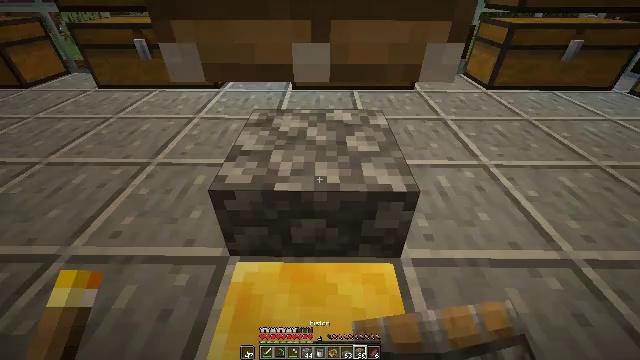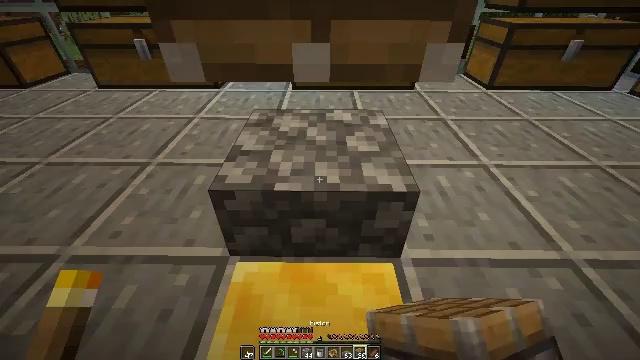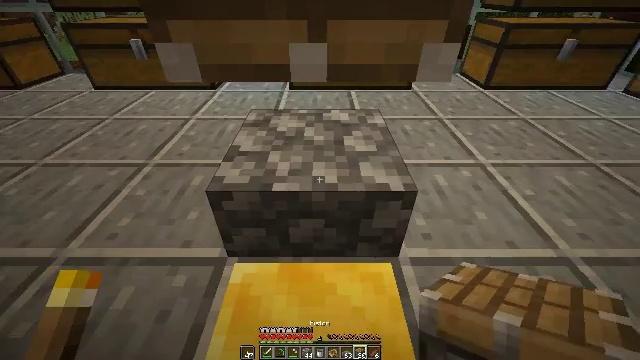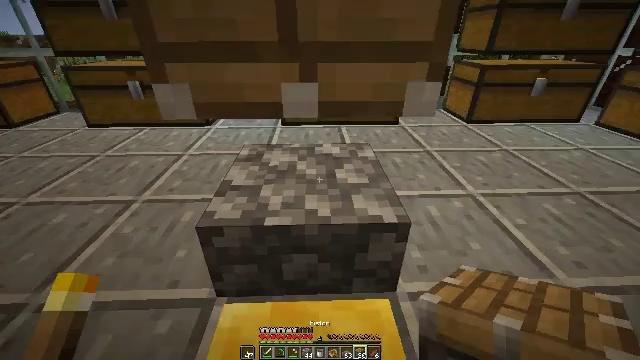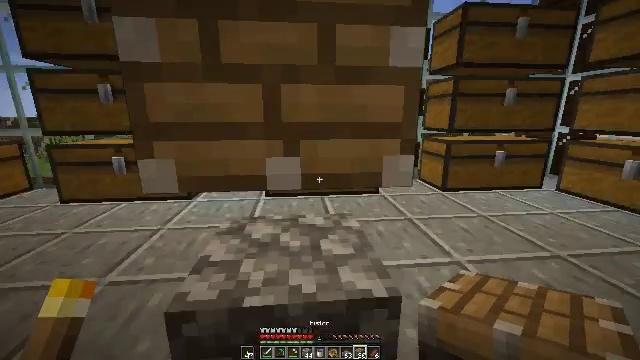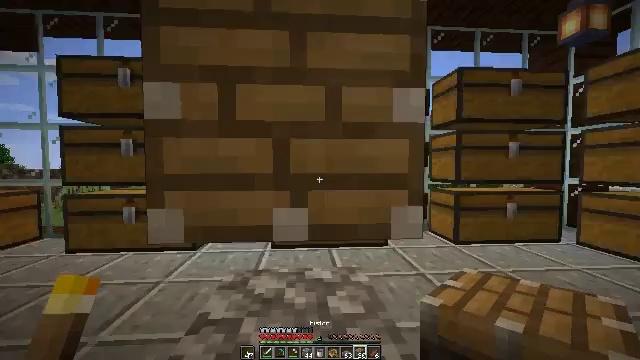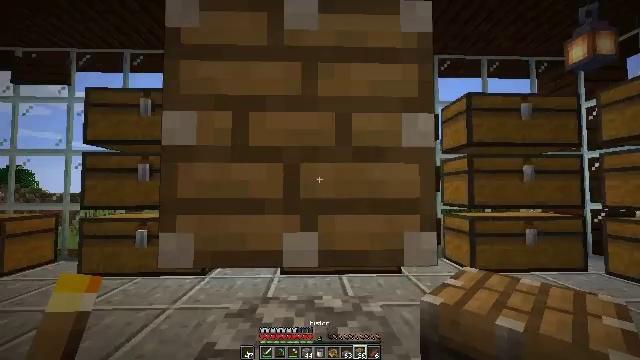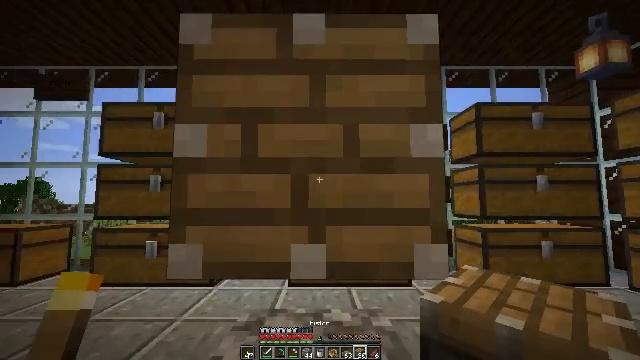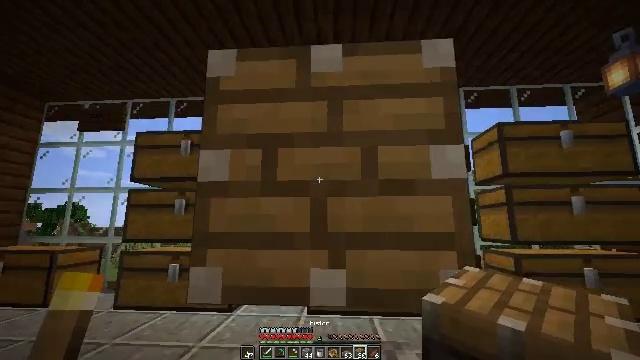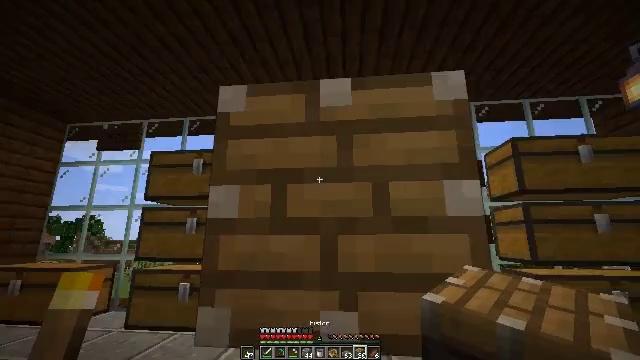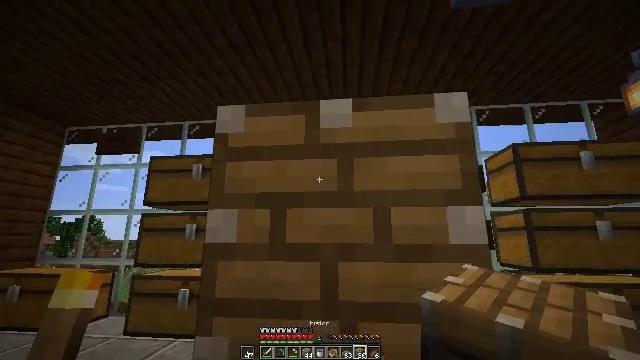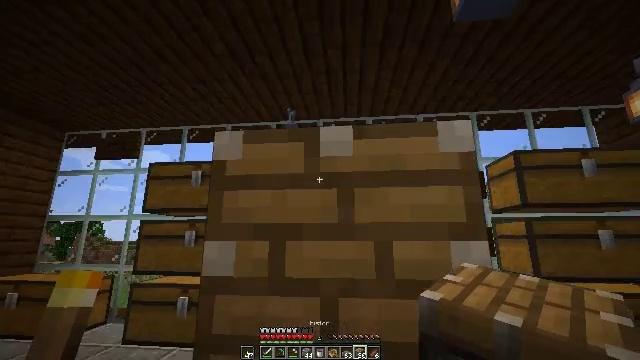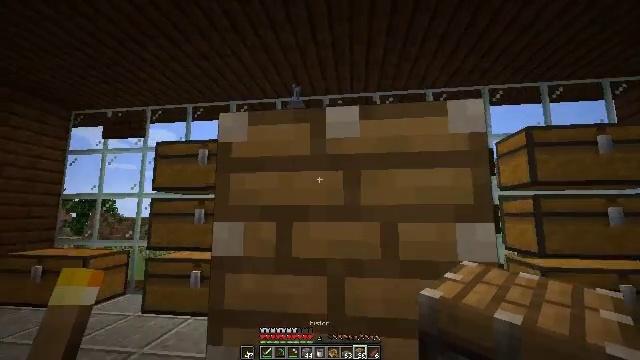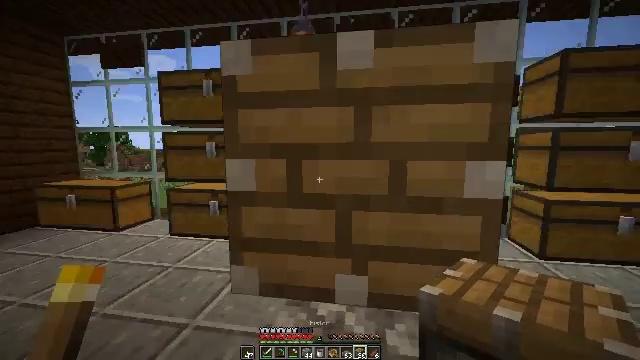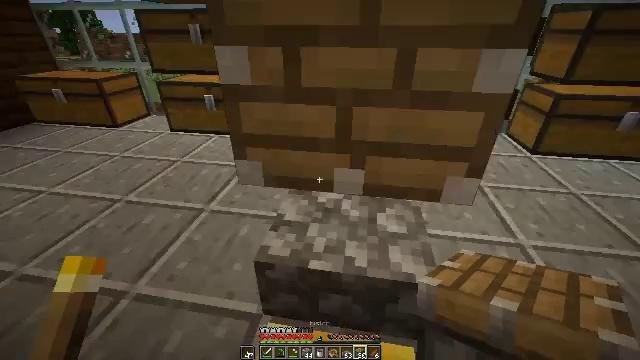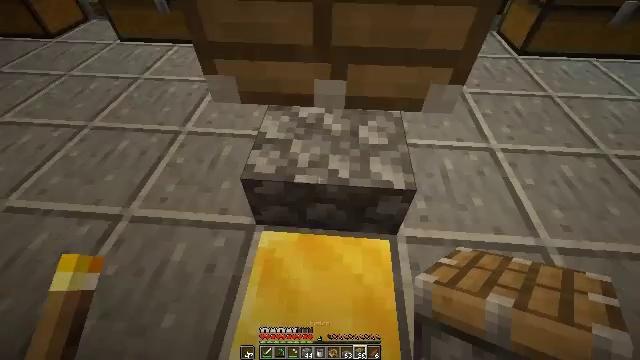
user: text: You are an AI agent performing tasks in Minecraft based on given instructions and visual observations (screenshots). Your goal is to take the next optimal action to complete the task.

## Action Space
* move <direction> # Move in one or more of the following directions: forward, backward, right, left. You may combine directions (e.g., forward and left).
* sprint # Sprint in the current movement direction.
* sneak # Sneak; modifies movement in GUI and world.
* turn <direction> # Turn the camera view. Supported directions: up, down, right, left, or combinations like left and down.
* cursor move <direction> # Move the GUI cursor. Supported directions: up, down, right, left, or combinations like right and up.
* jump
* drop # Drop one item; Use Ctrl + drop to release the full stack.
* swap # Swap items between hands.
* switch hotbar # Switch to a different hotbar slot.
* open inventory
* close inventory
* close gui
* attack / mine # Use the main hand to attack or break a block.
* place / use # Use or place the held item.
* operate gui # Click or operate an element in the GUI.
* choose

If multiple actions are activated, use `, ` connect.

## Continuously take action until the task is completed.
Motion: motion action
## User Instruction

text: mine block light weighted pressure plate
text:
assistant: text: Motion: sneak
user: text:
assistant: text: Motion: sneak
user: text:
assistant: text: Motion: sneak, turn right and up
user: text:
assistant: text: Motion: sneak, turn right and up
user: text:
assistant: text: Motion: sneak, turn left and up
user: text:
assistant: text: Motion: sneak, turn left and up
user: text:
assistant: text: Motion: sneak, turn left and up
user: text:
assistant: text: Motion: turn left and up
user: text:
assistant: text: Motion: turn left and up
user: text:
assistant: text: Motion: no_op
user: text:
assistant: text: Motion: no_op
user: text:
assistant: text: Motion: turn left and down
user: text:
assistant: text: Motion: turn left and down
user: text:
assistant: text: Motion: turn down
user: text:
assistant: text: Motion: turn right and down
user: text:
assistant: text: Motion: turn right and down
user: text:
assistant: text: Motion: no_op
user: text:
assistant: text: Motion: no_op
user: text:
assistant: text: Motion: move forward
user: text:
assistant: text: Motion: move forward
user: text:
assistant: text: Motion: move forward
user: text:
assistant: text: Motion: move forward
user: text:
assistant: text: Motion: no_op
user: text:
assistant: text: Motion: no_op
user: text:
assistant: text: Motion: no_op
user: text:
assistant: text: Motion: no_op
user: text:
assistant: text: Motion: no_op
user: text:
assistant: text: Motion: no_op
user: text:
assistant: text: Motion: no_op
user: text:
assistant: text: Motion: no_op